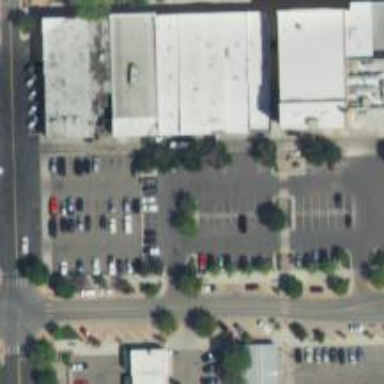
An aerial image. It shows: Parking space.